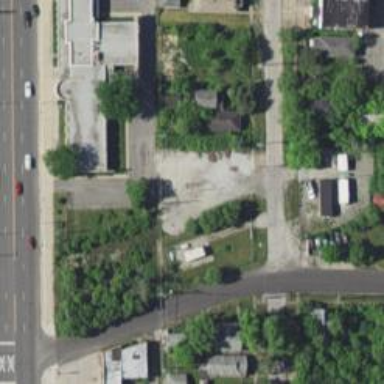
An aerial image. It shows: Alley classified as service road.